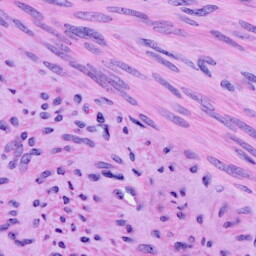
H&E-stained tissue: Cervix